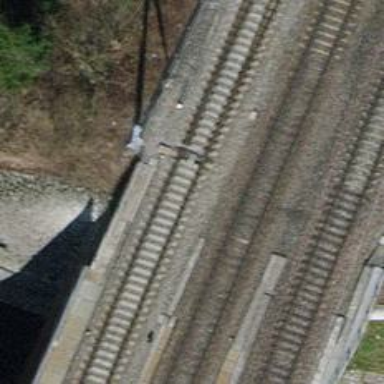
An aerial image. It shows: Railway switch.